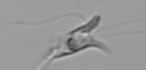
Label: Chrysochromulina_lanceolata